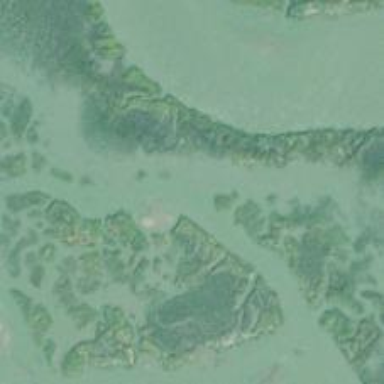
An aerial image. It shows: Tidal marsh wetland area.